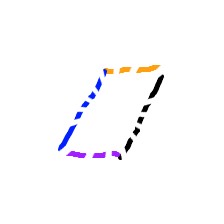
Shape: parallelogram